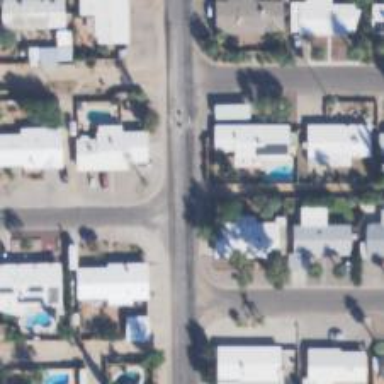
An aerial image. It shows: Alley classified as service road.